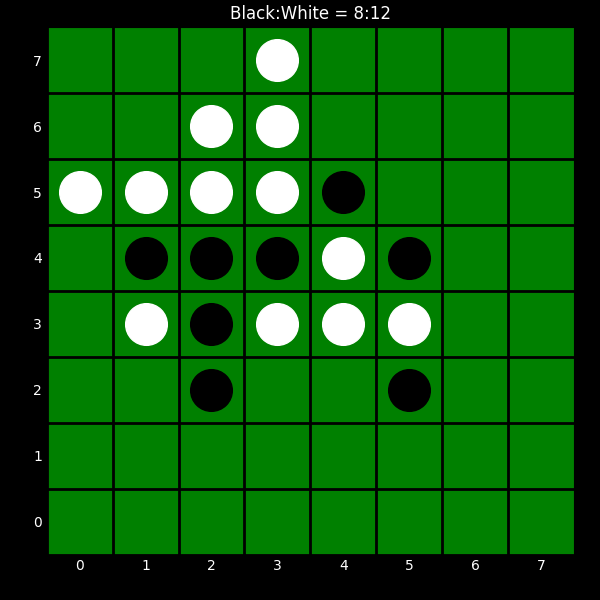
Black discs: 8
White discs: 12